Field crop: maize
Growth stage: 1
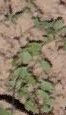
Species: convolvulus